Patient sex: M
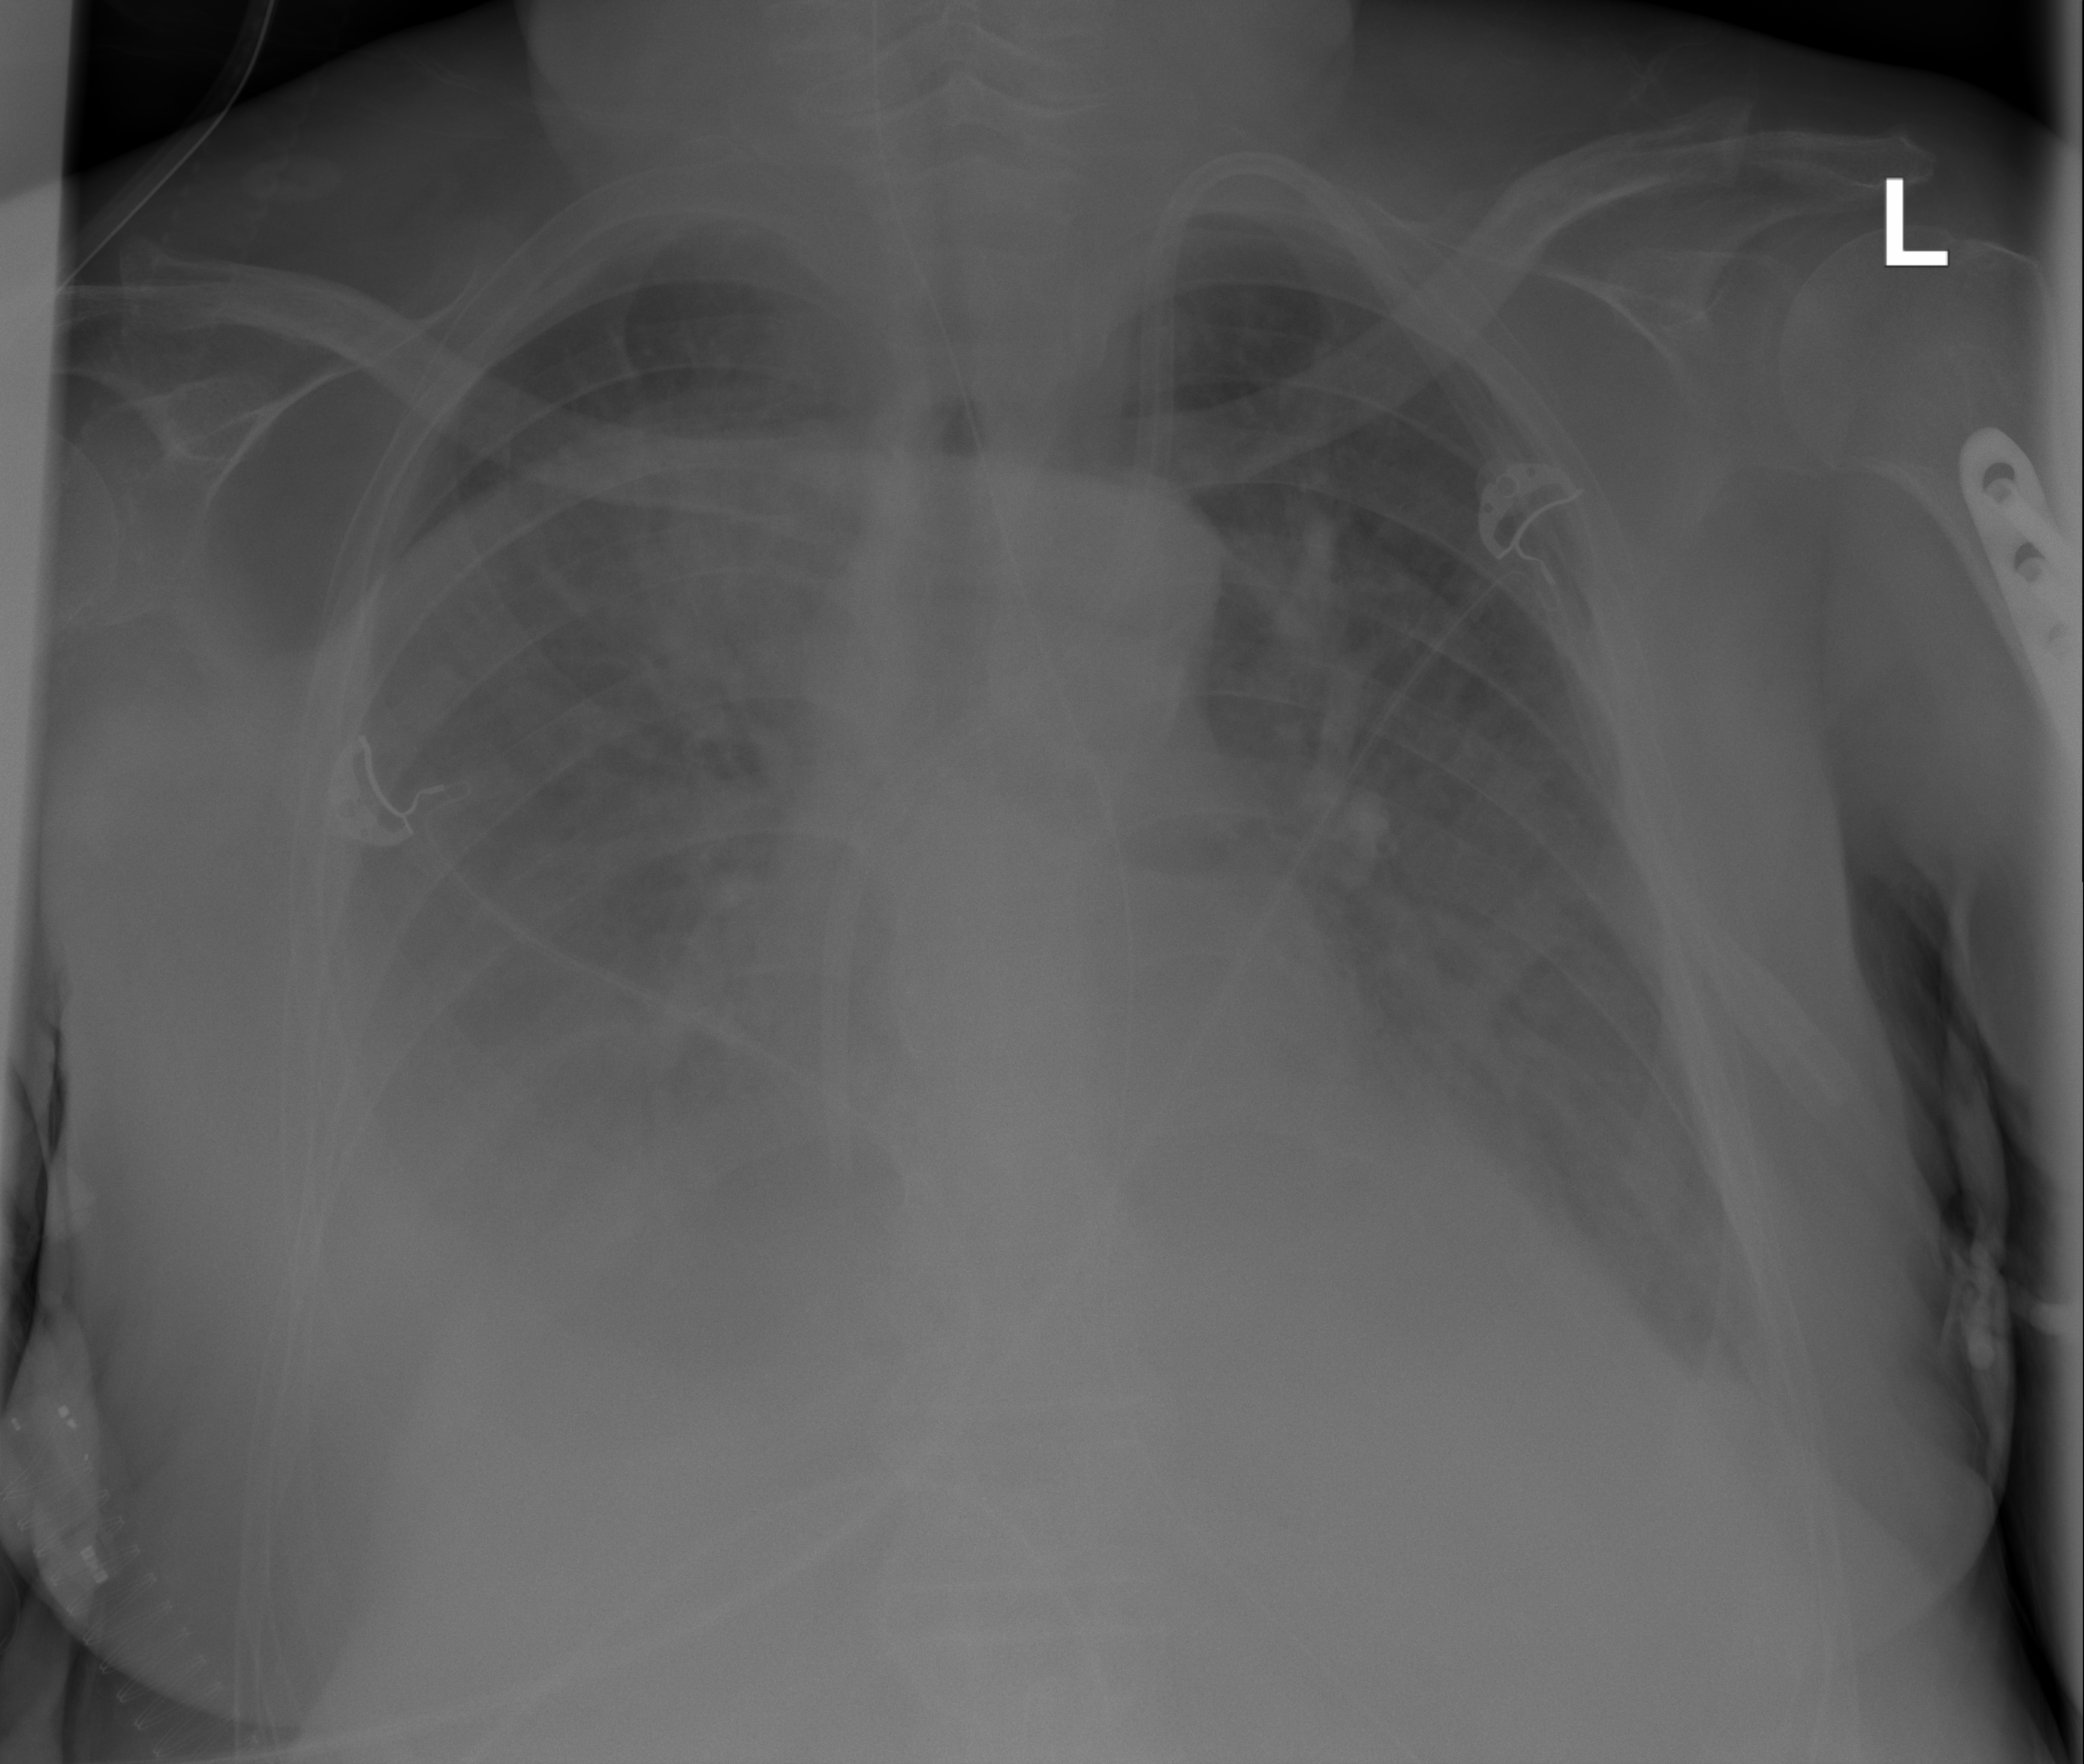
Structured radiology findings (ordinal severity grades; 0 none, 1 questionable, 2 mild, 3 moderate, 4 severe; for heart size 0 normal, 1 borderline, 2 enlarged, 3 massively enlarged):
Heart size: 2
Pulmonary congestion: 3
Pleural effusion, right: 2
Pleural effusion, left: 2
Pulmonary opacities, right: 2
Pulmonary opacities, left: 0
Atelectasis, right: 2
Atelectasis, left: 2